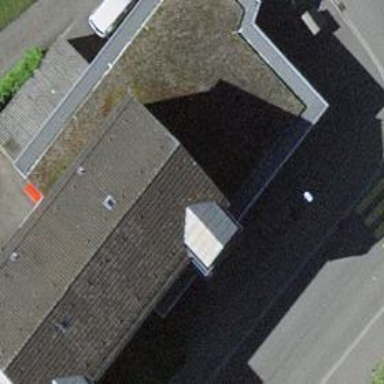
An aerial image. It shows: Convenience shop.